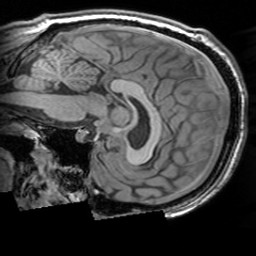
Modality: T1w
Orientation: sagittal
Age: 23
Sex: male
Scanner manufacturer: siemens
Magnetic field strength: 3 T
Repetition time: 1.63 s
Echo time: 0.00311 s